Question: I'm using subs-manager, but the answer to this may be independent of that lib.
I have a subscription with a single 'limit' argument. Currently, when I call 'subs.subscribe 'subname', newLimit', another subscription is added.

The old subscriptions are still there. I don't want Meteor to spend time maintaining the old, lower-limit subscriptions. Instead of adding a new subscription, I want to update the argument of the old subscription. What is the best way to do this?
Note that I also don't want to completely tear down eg ''subname', 20' before subscribing to ''subname', 40', because I don't want Meteor to do the extra work of resending the first 20 docs - I want it to just send docs 21 - 40.
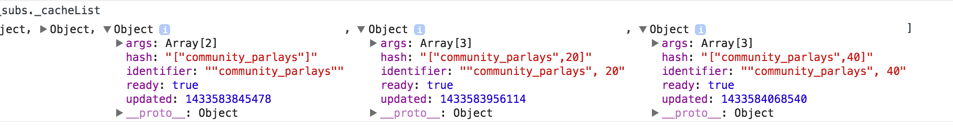
Answer: You could have a look at your subscription's 'stop()' method. According to <URL>:
> 'stop()' [cancels] the subscription. This will typically result in the server directing the client to remove the subscription's data from the client's cache.
So the way I see it, you could maybe manage to do:
'''
// globals or whatever
var previousSub, newSub;
// somewhere else
newSub = Meteor.subscribe('subname', newLimit, function () {
if (previousSub)
previousSub.stop();
previousSub = newSub;
});
'''